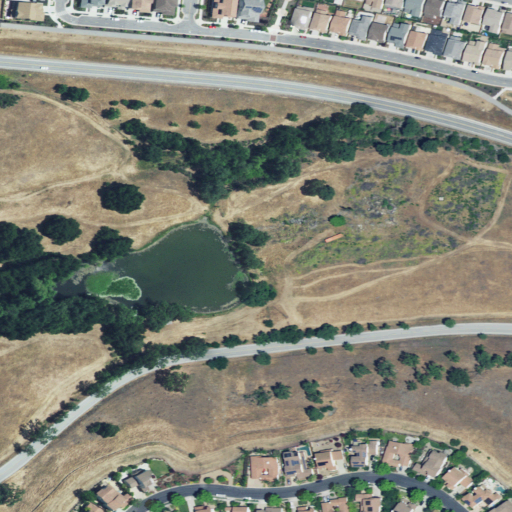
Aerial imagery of valley in California named Babbs Canyon containing grassland, open development, low intensity development, medium intensity development, shrub, high intensity development, open water, and woody wetlands